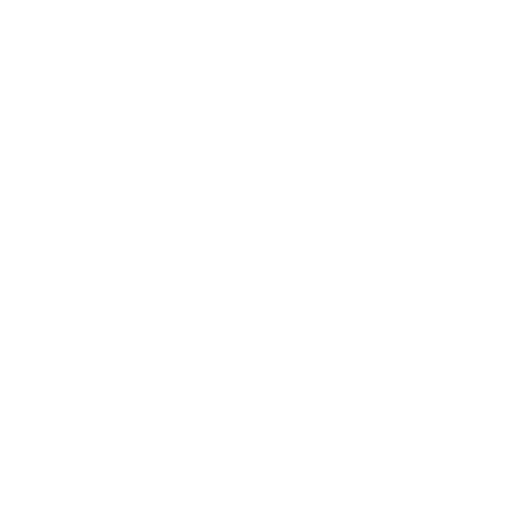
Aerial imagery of mountain in Nevada named Slanted Buttes containing only shrub